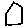
Label: house